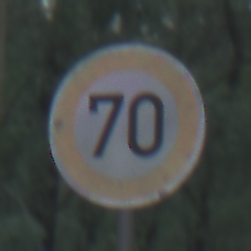
Verkehrszeichen: Geschwindigkeit70
Umgebung: Outdoor, Nature
Tageszeit: SunriseSunset
Wetter: NotSpecified
Licht: Natural
Jahreszeit: Autumn
Kontrast: MediumContrast